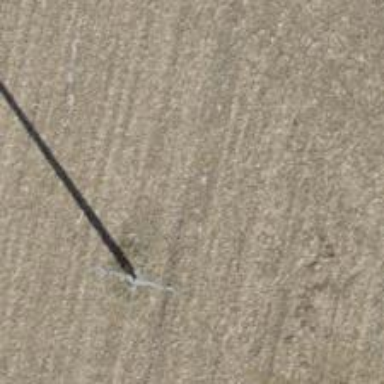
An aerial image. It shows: Concrete power pole.